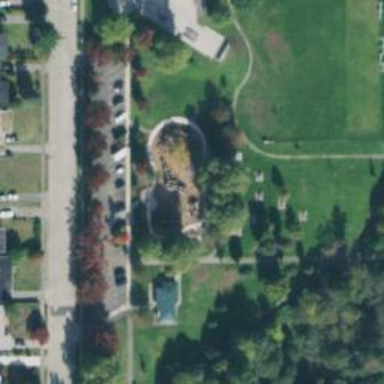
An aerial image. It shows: Playground featuring roundabout.